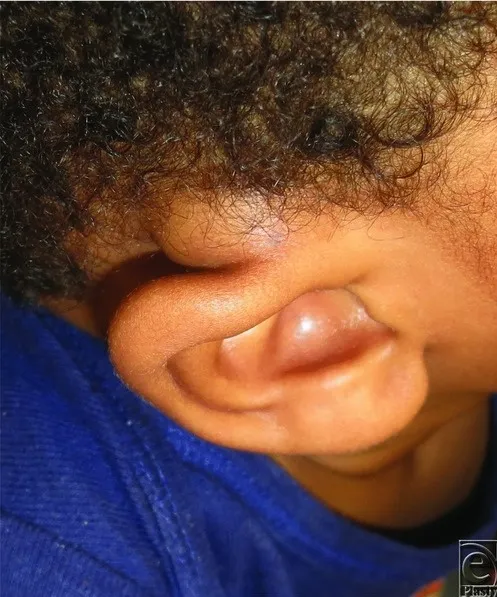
Two-year old with a mass at the posterior/superior right helix at the root.
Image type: medical_photograph (other_medical_photograph)